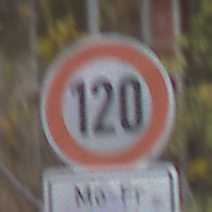
Verkehrszeichen: Geschwindigkeit120
Zusatzzeichen unten: ZeitangabenMitBeschraenkungAufWochentage2
Umgebung: Outdoor, Urban
Tageszeit: MorningAfternoon
Wetter: PartlyCloudy
Licht: Natural
Jahreszeit: NotSpecified
Kontrast: LowContrast